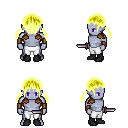
a pixel art fantasy rpg character, male body template, dark elf, purple skin, leather shoulder armor, white pants, gold twin-tailed hairstyle, leather bracers, black shoes, dagger, four views (front, back, left, right), 2x2 character sprite sheet, small pixel art, hard edges, no anti-aliasing